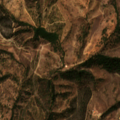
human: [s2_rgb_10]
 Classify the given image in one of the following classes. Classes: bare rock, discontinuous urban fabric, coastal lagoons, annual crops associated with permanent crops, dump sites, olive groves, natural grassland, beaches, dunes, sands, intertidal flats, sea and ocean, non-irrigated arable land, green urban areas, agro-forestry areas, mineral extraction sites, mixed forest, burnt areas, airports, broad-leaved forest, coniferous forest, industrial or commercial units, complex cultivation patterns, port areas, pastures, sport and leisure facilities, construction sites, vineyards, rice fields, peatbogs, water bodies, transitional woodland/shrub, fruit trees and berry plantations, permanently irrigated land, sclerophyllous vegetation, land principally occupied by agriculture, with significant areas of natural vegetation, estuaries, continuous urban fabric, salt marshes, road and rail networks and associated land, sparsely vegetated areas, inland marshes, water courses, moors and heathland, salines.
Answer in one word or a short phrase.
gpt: non-irrigated arable land, broad-leaved forest, transitional woodland/shrub